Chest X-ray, AP view. Patient: 45 years old, sex F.
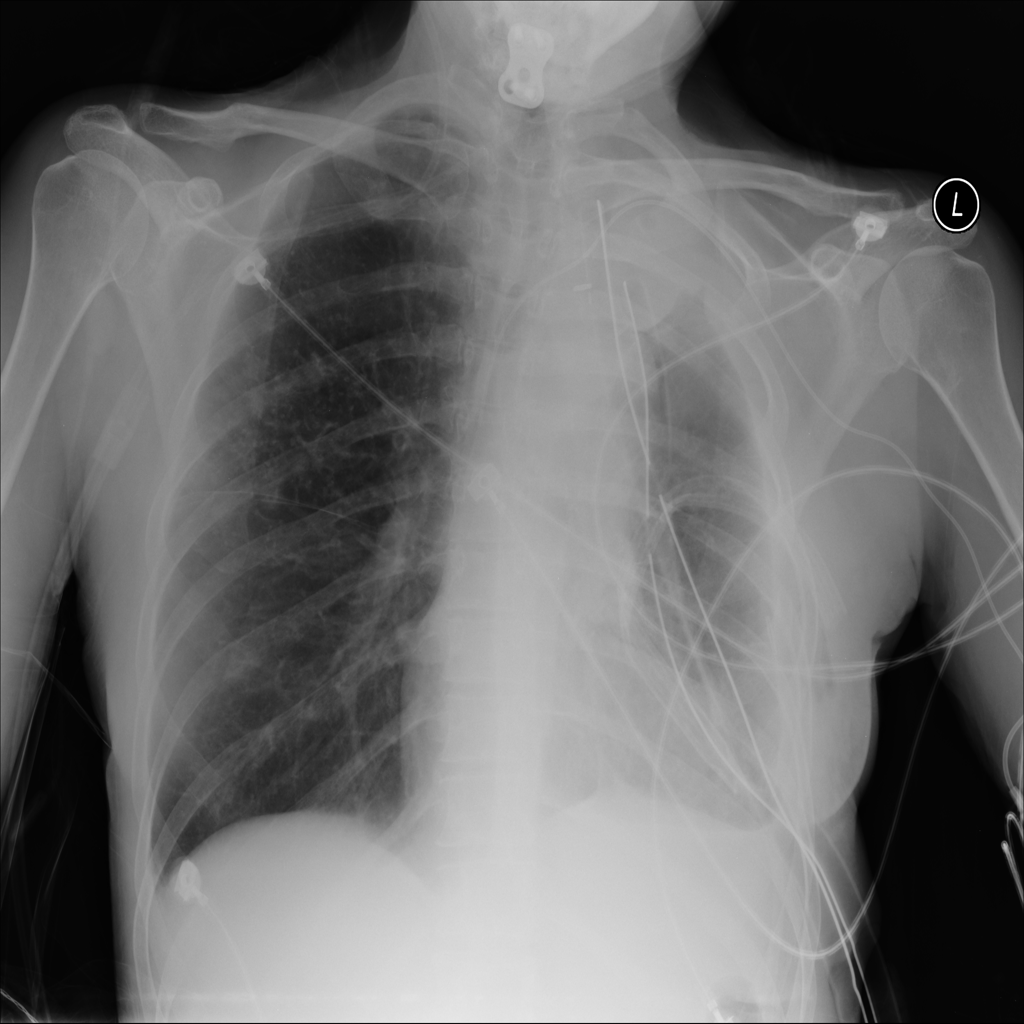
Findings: No Finding